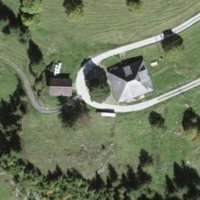
EUNIS habitat code: 43
Species observed at this site:
Dryocopus martius
Aquila chrysaetos
Orchis mascula
Corvus corax